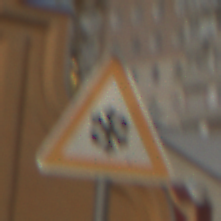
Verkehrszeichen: SchneeOderEisglaette
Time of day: MorningAfternoon
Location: Outdoor (Urban)
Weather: PartlyCloudy
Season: NotSpecified
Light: Natural